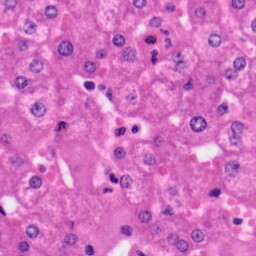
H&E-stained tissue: Liver